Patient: sex M, age 71
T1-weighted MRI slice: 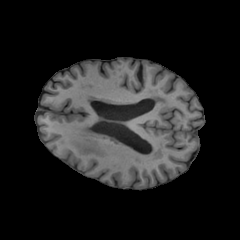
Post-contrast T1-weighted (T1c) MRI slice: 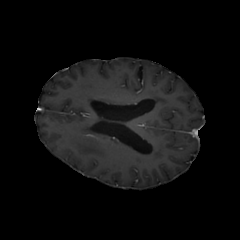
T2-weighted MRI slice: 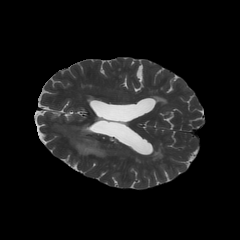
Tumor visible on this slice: yes
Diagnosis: Glioblastoma, IDH-wildtype
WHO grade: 4